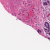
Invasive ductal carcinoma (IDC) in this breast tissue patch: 0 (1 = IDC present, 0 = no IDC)